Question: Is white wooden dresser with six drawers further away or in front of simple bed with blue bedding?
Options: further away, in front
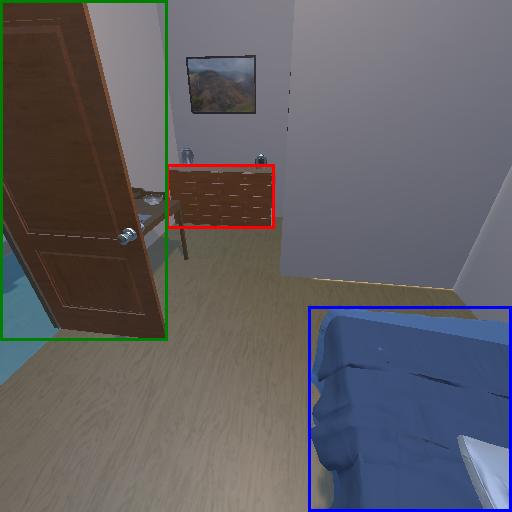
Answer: further away